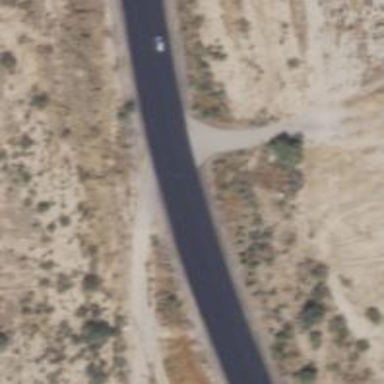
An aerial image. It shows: Abandoned road.